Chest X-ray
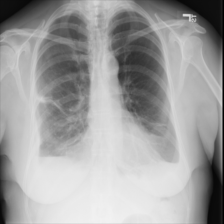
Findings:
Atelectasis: positive
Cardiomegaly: negative
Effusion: positive
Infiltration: negative
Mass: negative
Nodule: negative
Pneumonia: negative
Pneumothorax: positive
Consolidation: negative
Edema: negative
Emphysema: negative
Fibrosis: negative
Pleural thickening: negative
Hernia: negative